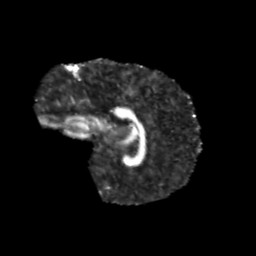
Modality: FA
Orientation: sagittal
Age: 10
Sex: male
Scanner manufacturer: siemens
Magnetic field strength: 3 T
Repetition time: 3.8 s
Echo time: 0.07 s